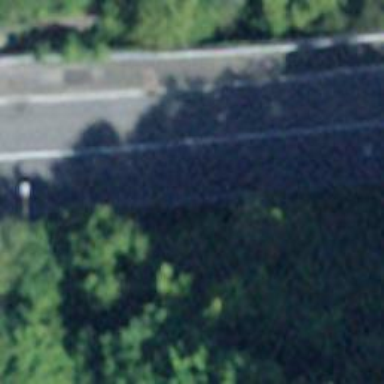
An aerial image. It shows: Asphalt road classified as primary highway.